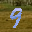
Label: 9